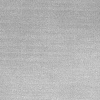
Atmospheric dust classification: dusty